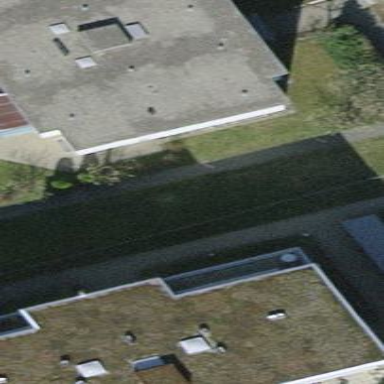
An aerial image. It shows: Flat-roofed apartment building.